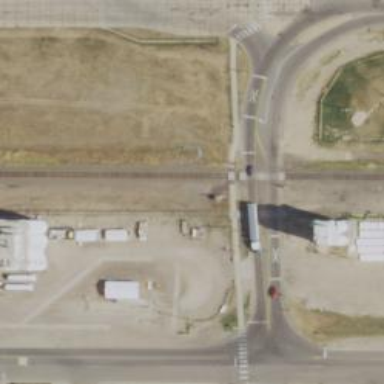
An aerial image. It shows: Level crossing with lights at railway intersection.